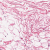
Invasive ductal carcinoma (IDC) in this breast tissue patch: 0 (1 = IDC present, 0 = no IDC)